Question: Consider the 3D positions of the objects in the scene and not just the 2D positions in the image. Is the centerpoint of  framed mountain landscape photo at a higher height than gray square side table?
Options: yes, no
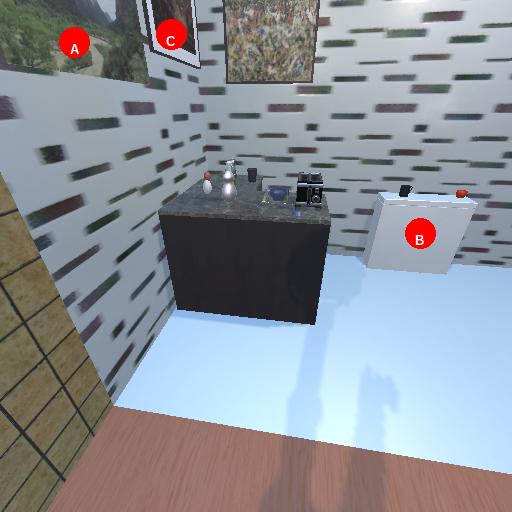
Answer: yes